Question: The other day, I started to develop my new project. There should be a MDI form with some child forms on it. But when I started to develop, I ran into a following problem: when the main form becomes MDI-form, it draws with a terrible border (bevel) inside. And I can't take it away. You can see this situation at the screenshot:

Oppositely, a MDI-Child form draws without the same bevel.
The project contains two forms, Form1 and Form2. Form1 is a main MDI form.
Form1 source code:
'''
object Form1: TForm1
Left = 0
Top = 0
Caption = 'Form1'
ClientHeight = 346
ClientWidth = 439
Color = clBtnFace
Font.Charset = DEFAULT_CHARSET
Font.Color = clWindowText
Font.Height = -11
Font.Name = 'Tahoma'
Font.Style = []
FormStyle = fsMDIForm
OldCreateOrder = False
PixelsPerInch = 96
TextHeight = 13
end
'''
Form2 source code:
'''
object Form2: TForm2
Left = 0
Top = 0
Caption = 'Form2'
ClientHeight = 202
ClientWidth = 331
Color = clBtnFace
Font.Charset = DEFAULT_CHARSET
Font.Color = clWindowText
Font.Height = -11
Font.Name = 'Tahoma'
Font.Style = []
FormStyle = fsMDIChild
OldCreateOrder = False
Visible = True
PixelsPerInch = 96
TextHeight = 13
end
'''
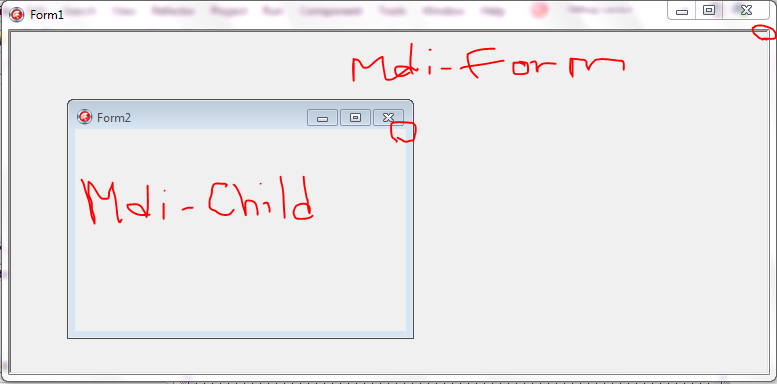
Answer: The border is drawn because the MDI client window has the extended window style <URL>. This style is described thus:
> The window has a border with a sunken edge.
However, my first simple attempts to remove that style failed. For example you can try this code:
'''
procedure TMyMDIForm.CreateWnd;
var
ExStyle: DWORD;
begin
inherited;
ExStyle := GetWindowLongPtr(ClientHandle, GWL_EXSTYLE);
SetWindowLongPtr(ClientHandle, GWL_EXSTYLE,
ExStyle and not WS_EX_CLIENTEDGE);
SetWindowPos(ClientHandle, 0, 0,0,0,0, SWP_FRAMECHANGED or
SWP_NOACTIVATE or SWP_NOMOVE or SWP_NOSIZE or SWP_NOZORDER);
end;
'''
This code does indeed remove 'WS_EX_CLIENTEDGE'. But you cannot see any visual change and if you inspect the window using a tool like Spy++ then you will see that the MDI client window retains 'WS_EX_CLIENTEDGE'.
So, what gives? It turns out that the MDI client window's window procedure (implemented in the VCL code) is forcing the client edge to be shown. And this overrides any attempts that you make to remove the style.
The code in question looks like this:
'''
procedure ShowMDIClientEdge(ClientHandle: THandle; ShowEdge: Boolean);
var
Style: Longint;
begin
if ClientHandle <> 0 then
begin
Style := GetWindowLong(ClientHandle, GWL_EXSTYLE);
if ShowEdge then
if Style and WS_EX_CLIENTEDGE = 0 then
Style := Style or WS_EX_CLIENTEDGE
else
Exit
else if Style and WS_EX_CLIENTEDGE <> 0 then
Style := Style and not WS_EX_CLIENTEDGE
else
Exit;
SetWindowLong(ClientHandle, GWL_EXSTYLE, Style);
SetWindowPos(ClientHandle, 0, 0,0,0,0, SWP_FRAMECHANGED or
SWP_NOACTIVATE or SWP_NOMOVE or SWP_NOSIZE or SWP_NOZORDER);
end;
end;
....
procedure TCustomForm.ClientWndProc(var Message: TMessage);
....
begin
with Message do
case Msg of
....
$3F://!
begin
Default;
if FFormStyle = fsMDIForm then
ShowMDIClientEdge(ClientHandle, (MDIChildCount = 0) or
not MaximizedChildren);
end;
'''
So, you simply need to override the handling of this '$3F' message.
Do that like this:
'''
type
TMyMDIForm = class(TForm)
protected
procedure ClientWndProc(var Message: TMessage); override;
end;
procedure TMyMDIForm.ClientWndProc(var Message: TMessage);
var
ExStyle: DWORD;
begin
case Message.Msg of
$3F:
begin
ExStyle := GetWindowLongPtr(ClientHandle, GWL_EXSTYLE);
ExStyle := ExStyle and not WS_EX_CLIENTEDGE;
SetWindowLongPtr(ClientHandle, GWL_EXSTYLE, ExStyle);
SetWindowPos(ClientHandle, 0, 0,0,0,0, SWP_FRAMECHANGED or
SWP_NOACTIVATE or SWP_NOMOVE or SWP_NOSIZE or SWP_NOZORDER);
end;
else
inherited;
end;
end;
'''
The end result looks like this:

Note that the code above does not call the default window procedure. I'm not sure whether or not that will cause other problems but it's very plausible that other MDI behaviour will be affected. So, you may need to implement a more capable behaviour patch. Hopefully this answer gives you the knowledge you need to make your application behave the way you desire.
---
I was thinking a bit more about how to implement a comprehensive solution that ensured the default window procedure was called for the '$3F' message, whatever that message happens to be. It's not trivial to achieve since the default window procedure is stored in a private field 'FDefClientProc'. Which makes it rather hard to reach.
I suppose you could use a class helper to crack the private members. But I prefer a different approach. My approach would be to leave the window procedure exactly as it is, and hook the calls that the VCL code makes to 'SetWindowLong'. Whenever the VCL tries to add the 'WS_EX_CLIENTEDGE' for an MDI client window, the hooked code can block that style.
The implementation looks like this:
'''
type
TMyMDIForm = class(TForm)
protected
procedure CreateWnd; override;
end;
procedure PatchCode(Address: Pointer; const NewCode; Size: Integer);
var
OldProtect: DWORD;
begin
if VirtualProtect(Address, Size, PAGE_EXECUTE_READWRITE, OldProtect) then
begin
Move(NewCode, Address^, Size);
FlushInstructionCache(GetCurrentProcess, Address, Size);
VirtualProtect(Address, Size, OldProtect, @OldProtect);
end;
end;
type
PInstruction = ^TInstruction;
TInstruction = packed record
Opcode: Byte;
Offset: Integer;
end;
procedure RedirectProcedure(OldAddress, NewAddress: Pointer);
var
NewCode: TInstruction;
begin
NewCode.Opcode := $E9;//jump relative
NewCode.Offset := NativeInt(NewAddress)-NativeInt(OldAddress)-SizeOf(NewCode);
PatchCode(OldAddress, NewCode, SizeOf(NewCode));
end;
function SetWindowLongPtr(hWnd: HWND; nIndex: Integer; dwNewLong: LONG_PTR): LONG_PTR; stdcall; external user32 name 'SetWindowLongW';
function MySetWindowLongPtr(hWnd: HWND; nIndex: Integer; dwNewLong: LONG_PTR): LONG_PTR; stdcall;
var
ClassName: array [0..63] of Char;
begin
if GetClassName(hWnd, ClassName, Length(ClassName))>0 then
if (ClassName='MDIClient') and (nIndex=GWL_EXSTYLE) then
dwNewLong := dwNewLong and not WS_EX_CLIENTEDGE;
Result := SetWindowLongPtr(hWnd, nIndex, dwNewLong);
end;
procedure TMyMDIForm.CreateWnd;
var
ExStyle: DWORD;
begin
inherited;
// unless we remove WS_EX_CLIENTEDGE here, ShowMDIClientEdge never calls SetWindowLong
ExStyle := GetWindowLongPtr(ClientHandle, GWL_EXSTYLE);
SetWindowLongPtr(ClientHandle, GWL_EXSTYLE, ExStyle and not WS_EX_CLIENTEDGE);
end;
initialization
RedirectProcedure(@Winapi.Windows.SetWindowLongPtr, @MySetWindowLongPtr);
'''
---
Or if you prefer the version that uses a private member class helper crack, that looks like this:
'''
type
TFormHelper = class helper for TCustomForm
function DefClientProc: TFarProc;
end;
function TFormHelper.DefClientProc: TFarProc;
begin
Result := Self.FDefClientProc;
end;
type
TMyMDIForm = class(TForm)
protected
procedure ClientWndProc(var Message: TMessage); override;
end;
procedure TMyMDIForm.ClientWndProc(var Message: TMessage);
var
ExStyle: DWORD;
begin
case Message.Msg of
$3F:
begin
Message.Result := CallWindowProc(DefClientProc, ClientHandle, Message.Msg, Message.wParam, Message.lParam);
ExStyle := GetWindowLongPtr(ClientHandle, GWL_EXSTYLE);
ExStyle := ExStyle and not WS_EX_CLIENTEDGE;
SetWindowLongPtr(ClientHandle, GWL_EXSTYLE, ExStyle);
SetWindowPos(ClientHandle, 0, 0,0,0,0, SWP_FRAMECHANGED or
SWP_NOACTIVATE or SWP_NOMOVE or SWP_NOSIZE or SWP_NOZORDER);
end;
else
inherited;
end;
end;
'''
Finally, I thank you for the very interesting question. It was certainly a lot of fun exploring this problem!